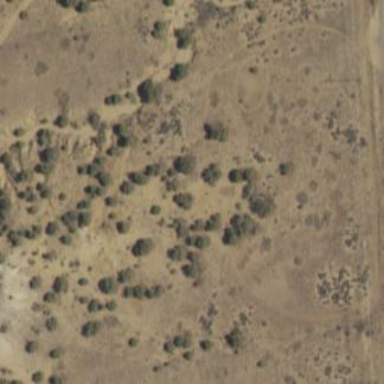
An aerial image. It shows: Brownfield area covered with scrub vegetation.